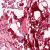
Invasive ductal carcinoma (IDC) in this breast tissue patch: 0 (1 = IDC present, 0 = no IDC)